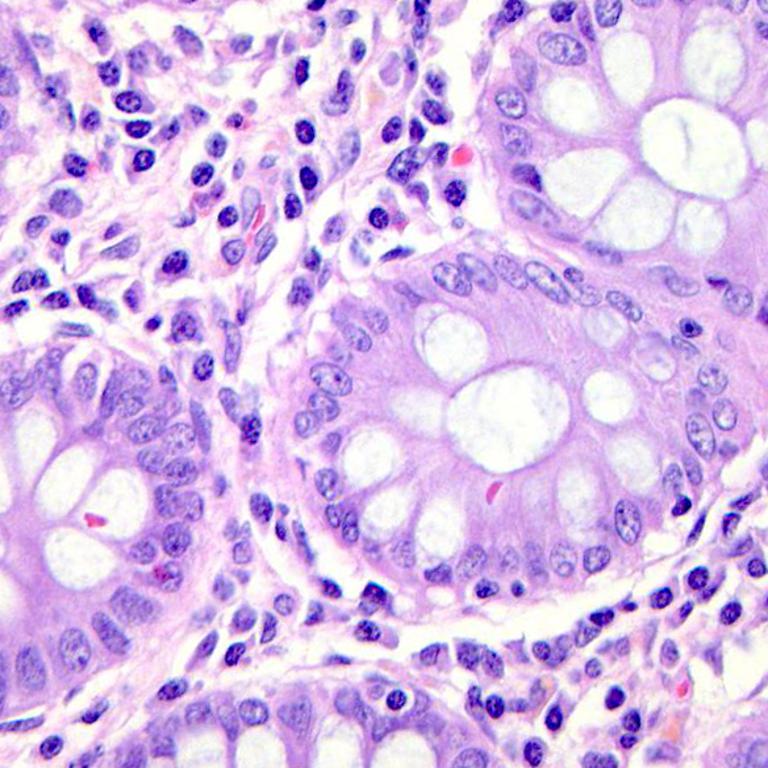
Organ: colon
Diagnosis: benign